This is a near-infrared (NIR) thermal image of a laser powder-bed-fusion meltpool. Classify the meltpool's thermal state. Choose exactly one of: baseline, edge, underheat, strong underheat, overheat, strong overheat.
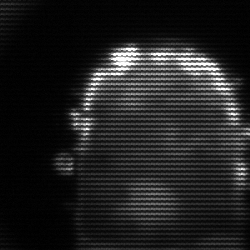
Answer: baseline